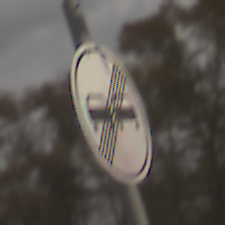
Verkehrszeichen: EndeUeberholverbot
Umgebung: Outdoor, Nature
Tageszeit: MorningAfternoon
Wetter: Overcast
Licht: Natural
Jahreszeit: NotSpecified
Kontrast: LowContrast